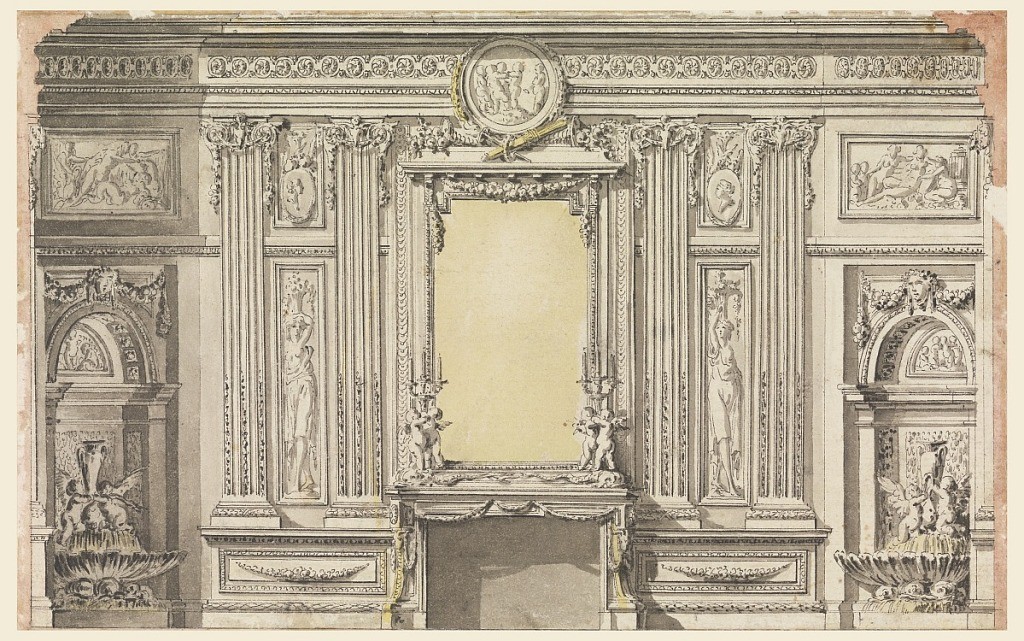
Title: Elevation of an Interior Wall with Chimneypiece
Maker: Jean-Charles Delafosse, French, 1734 – 1789
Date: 1770–80
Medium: Pen and black ink, brush and yellow, rose and grey wash
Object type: Drawing
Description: A looking glass is in the over mantel. Putti form bases of candelabra on mantle shelf. Flanking mantle are two women carrying baskets on their heads, medallions above, defined by fluted pilasters. In niches on either side are putti playing in shell-shaped fountains.